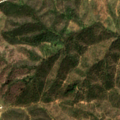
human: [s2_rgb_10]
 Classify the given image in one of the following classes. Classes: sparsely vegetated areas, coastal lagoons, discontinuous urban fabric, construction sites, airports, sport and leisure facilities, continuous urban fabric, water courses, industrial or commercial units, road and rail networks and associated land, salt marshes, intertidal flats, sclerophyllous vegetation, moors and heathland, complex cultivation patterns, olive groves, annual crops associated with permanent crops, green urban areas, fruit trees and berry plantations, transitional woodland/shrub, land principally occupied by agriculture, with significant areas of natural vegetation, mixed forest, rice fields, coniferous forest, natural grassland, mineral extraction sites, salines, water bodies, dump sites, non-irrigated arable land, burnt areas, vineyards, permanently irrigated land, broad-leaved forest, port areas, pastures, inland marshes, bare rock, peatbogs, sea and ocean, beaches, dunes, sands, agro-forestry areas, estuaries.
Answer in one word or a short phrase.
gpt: broad-leaved forest, transitional woodland/shrub